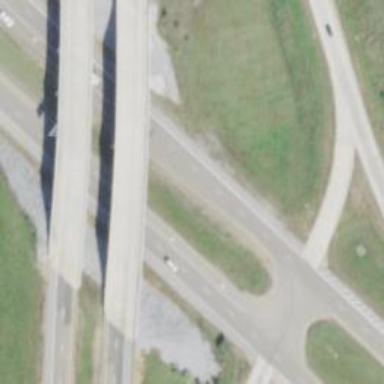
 surfaced with asphalt. It is classified as trunk highway."